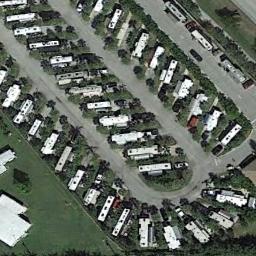
Label: residential